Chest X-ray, PA view. Patient: 21 years old, sex F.
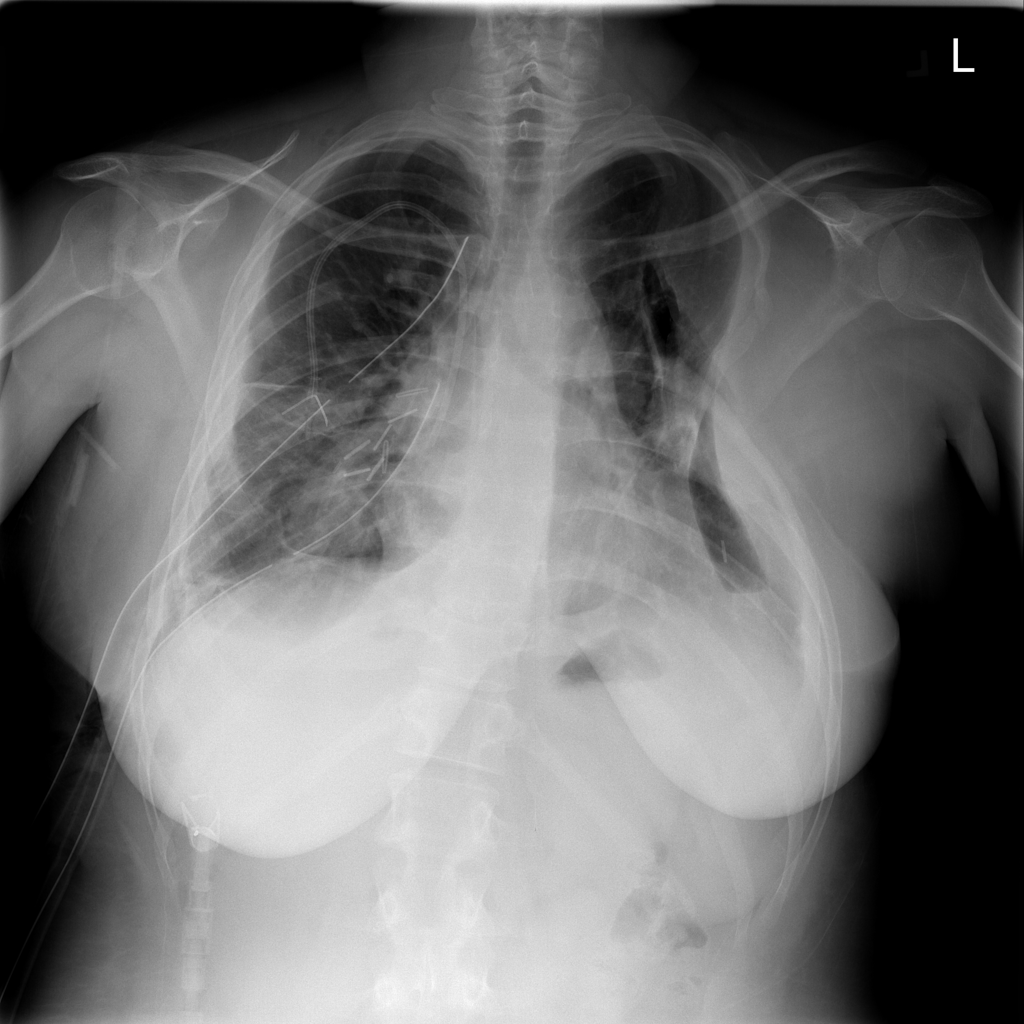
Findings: No Finding